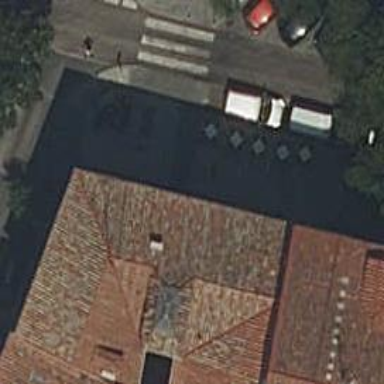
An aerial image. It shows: Restaurant.